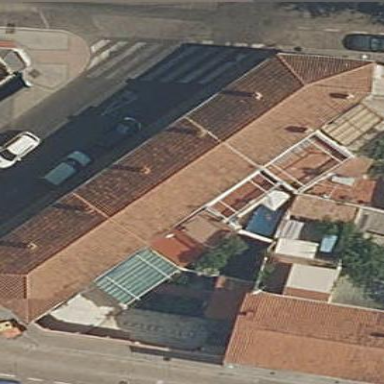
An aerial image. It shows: Residential building.